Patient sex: F
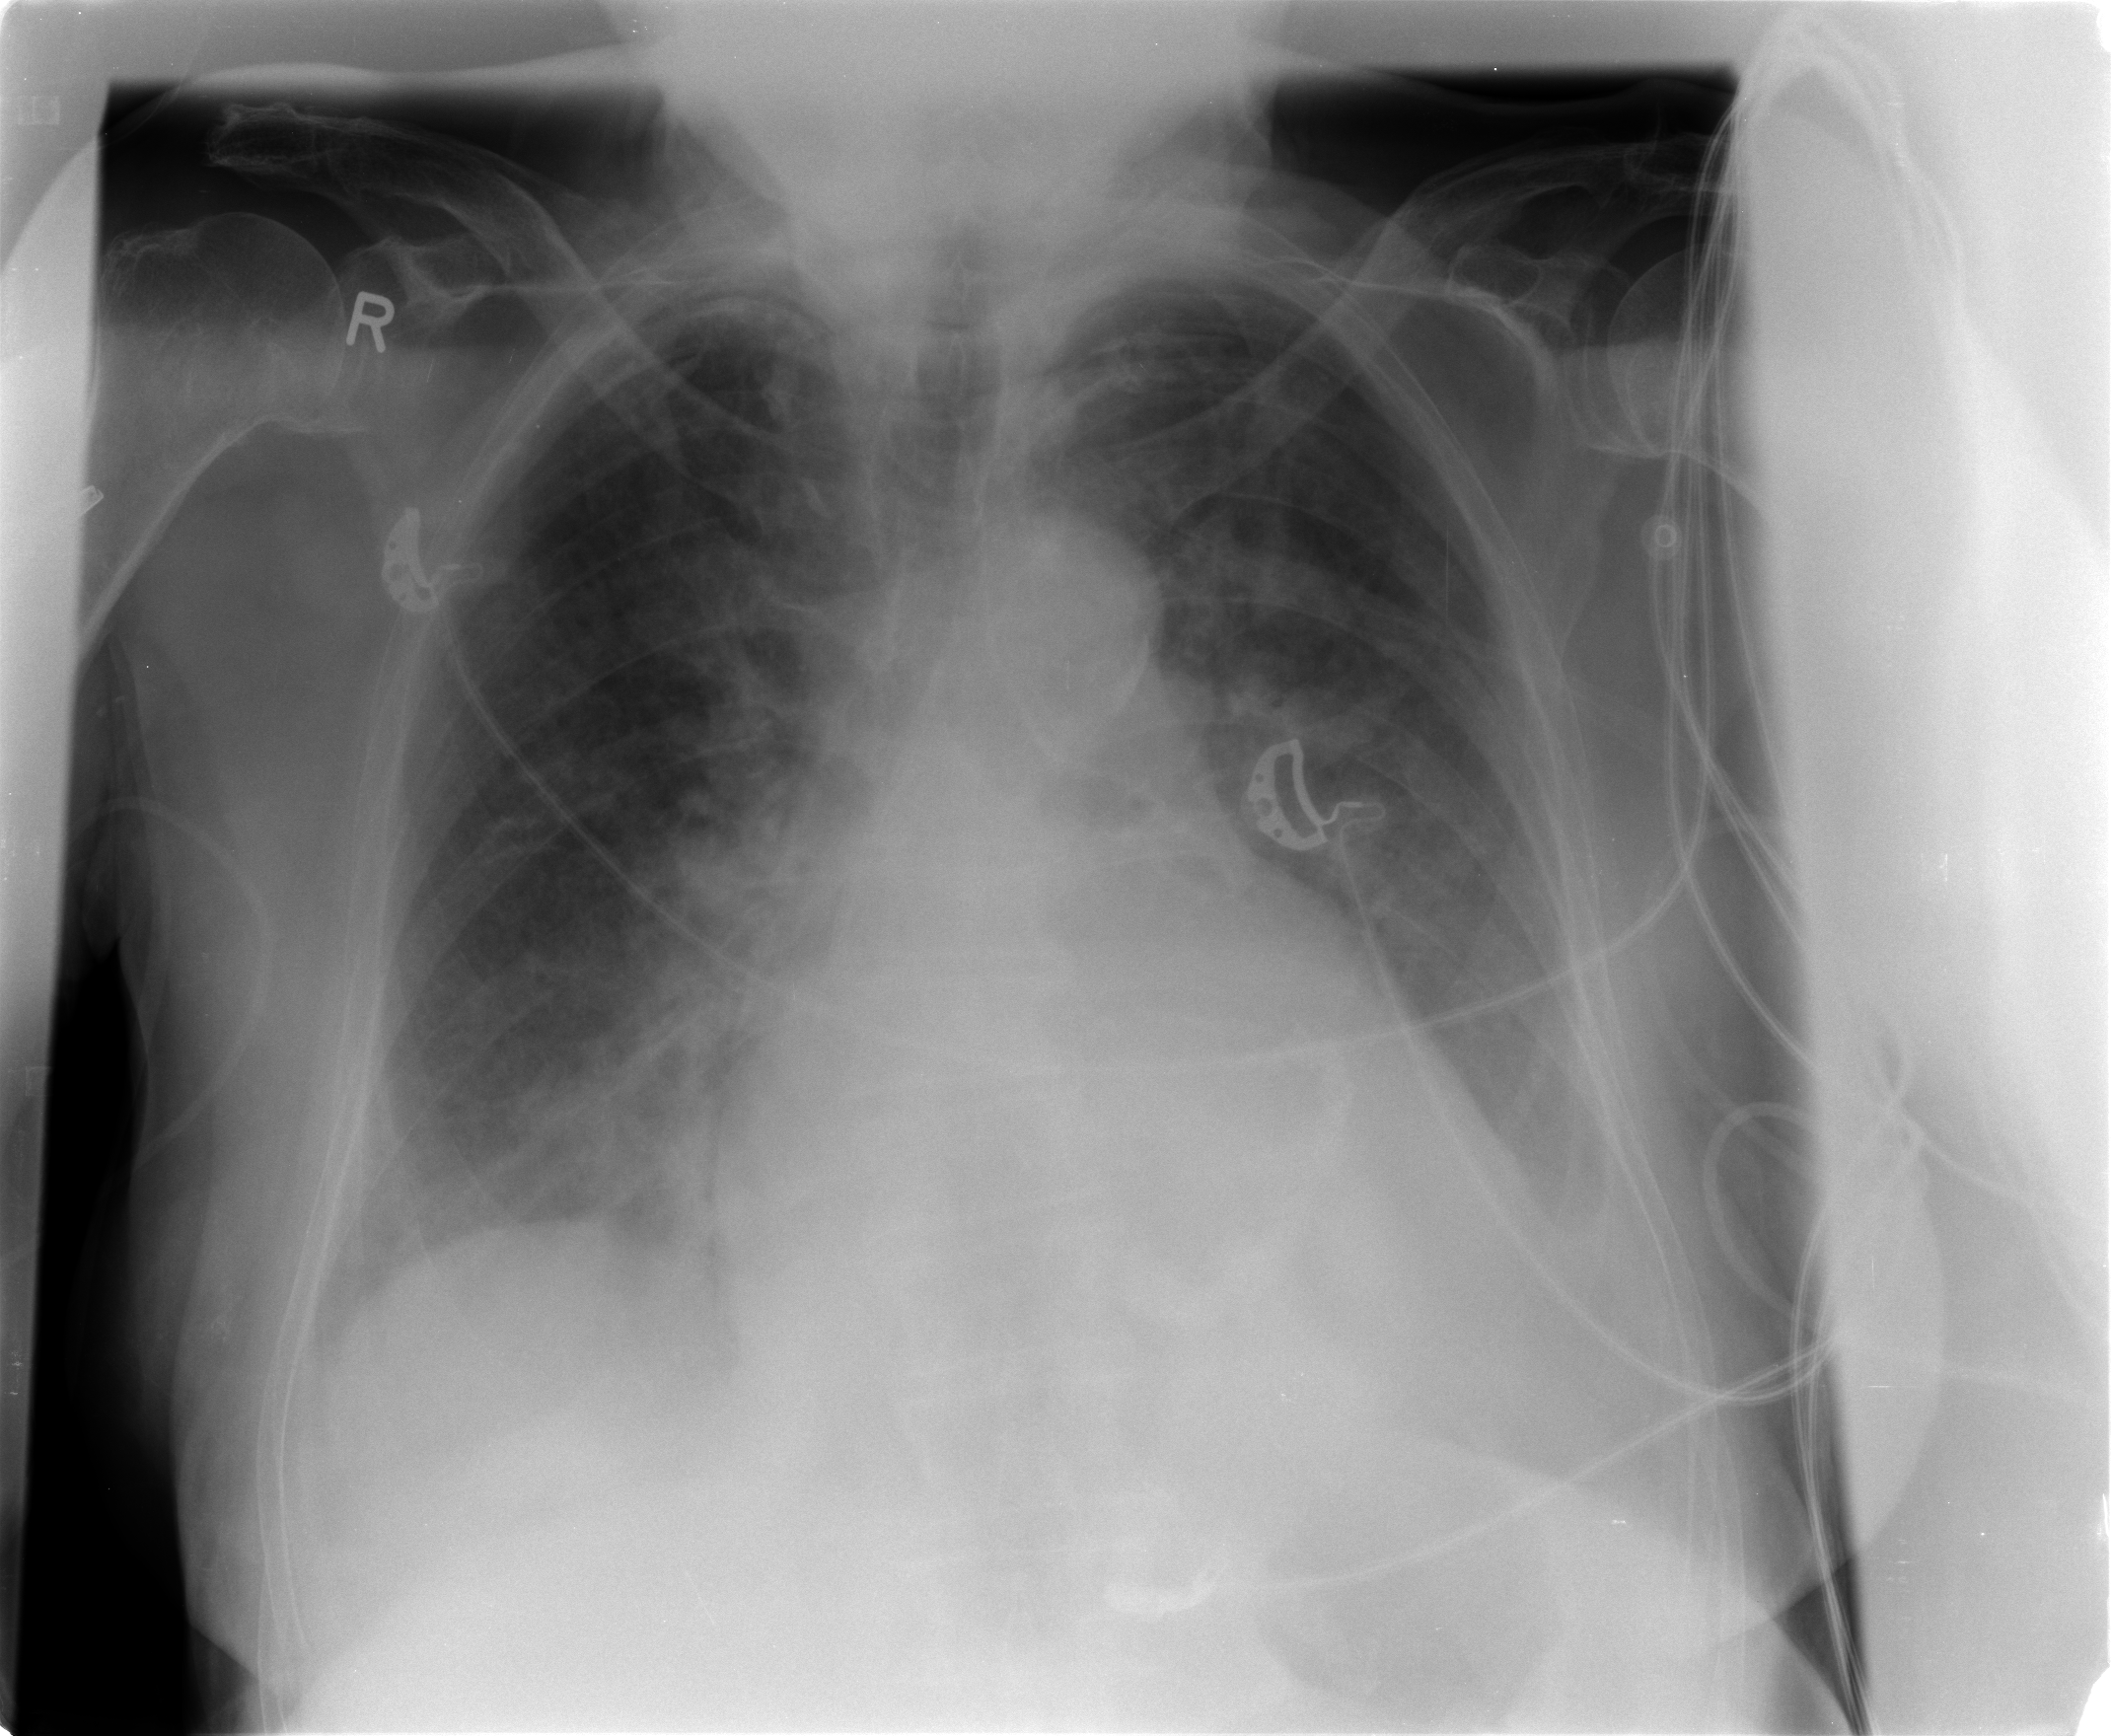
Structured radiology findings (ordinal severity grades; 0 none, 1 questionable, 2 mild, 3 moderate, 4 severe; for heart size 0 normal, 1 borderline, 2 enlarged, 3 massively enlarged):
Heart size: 2
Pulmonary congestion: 2
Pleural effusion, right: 1
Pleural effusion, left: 2
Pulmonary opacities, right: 1
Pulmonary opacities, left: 0
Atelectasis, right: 2
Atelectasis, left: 0